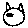
Label: cat